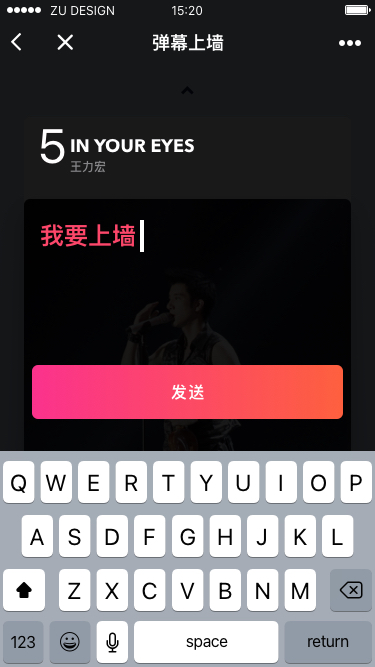
Text in this UI design:
5
王力宏
In Your Eyes
弹幕上墙
15:20
ZU DESIGN
space
123
M
N
B
V
C
X
Z
L
K
J
H
G
F
D
S
A
P
O
I
U
Y
T
R
E
W
Q
I’m
the
I
5
王力宏
In Your Eyes
我要上墙
发送